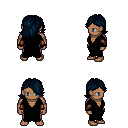
a pixel art fantasy rpg character, male body template, human, dark skin, black robe, magenta pants, raven swoop hairstyle, leather bracers, four views (front, back, left, right), 2x2 character sprite sheet, small pixel art, hard edges, no anti-aliasing